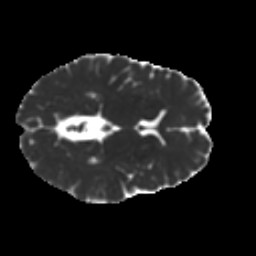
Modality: MD
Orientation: axial
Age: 40
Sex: female
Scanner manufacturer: ge
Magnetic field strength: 3 T
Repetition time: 7.8 s
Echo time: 0.0606 s